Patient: sex M, age 29
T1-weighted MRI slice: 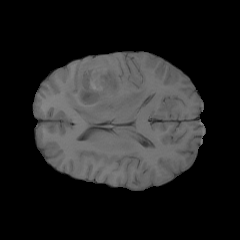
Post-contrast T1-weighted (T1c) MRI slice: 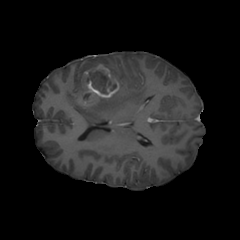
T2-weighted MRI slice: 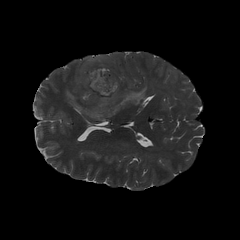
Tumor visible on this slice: yes
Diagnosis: Glioblastoma, IDH-wildtype
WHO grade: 4